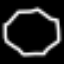
Label: octagon